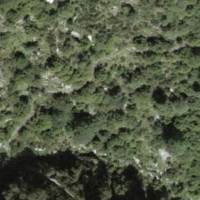
EUNIS habitat code: 32
Species observed at this site:
Coreus marginatus